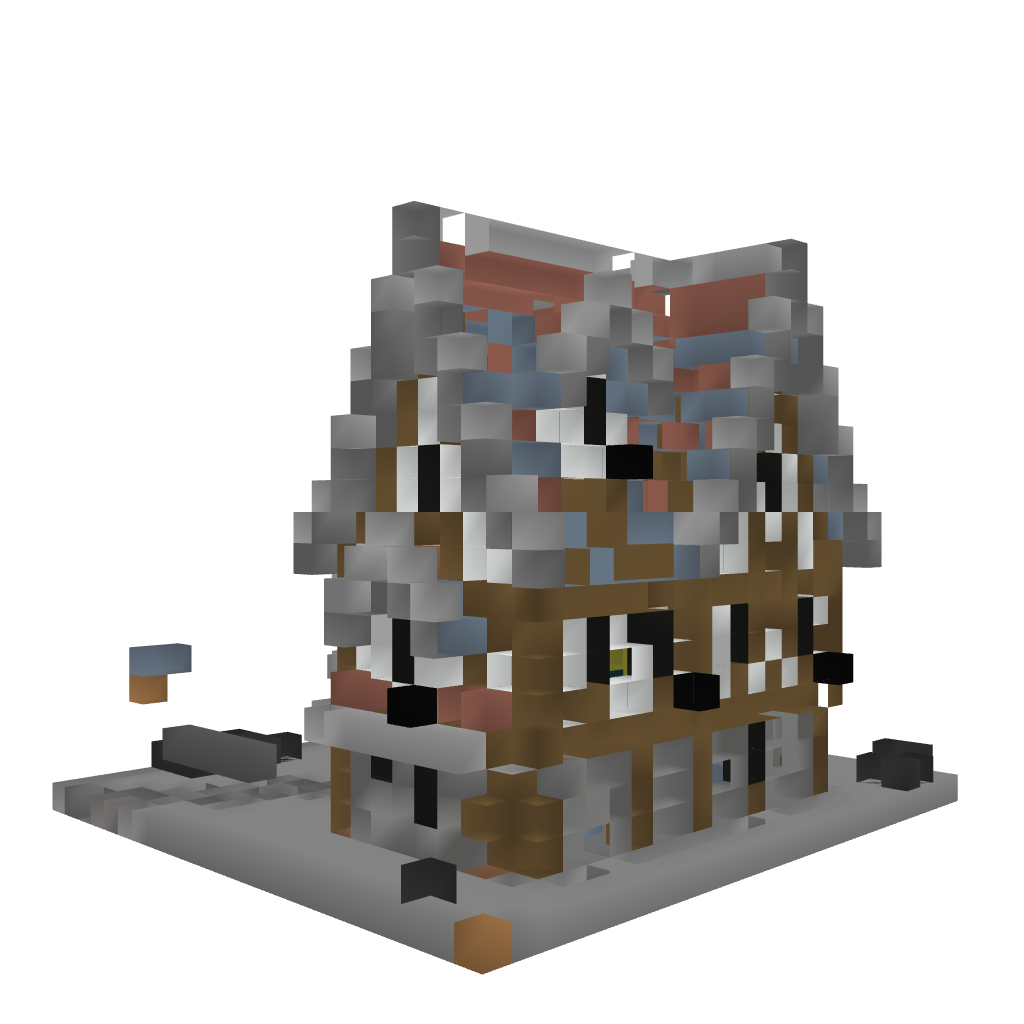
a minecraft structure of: small house